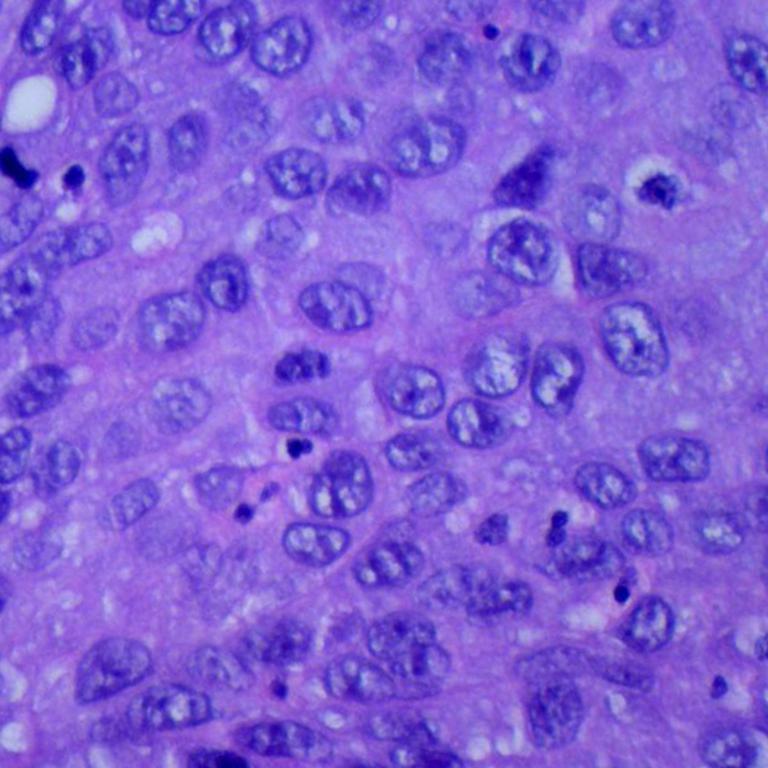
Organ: lung
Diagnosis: squamous carcinomas